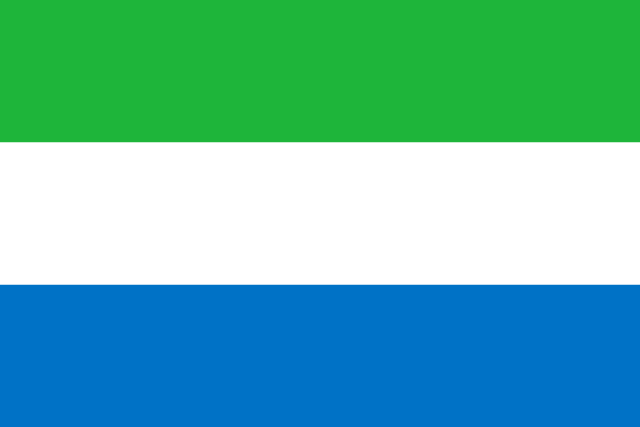
Country: Sierra Leone
Country code: sl